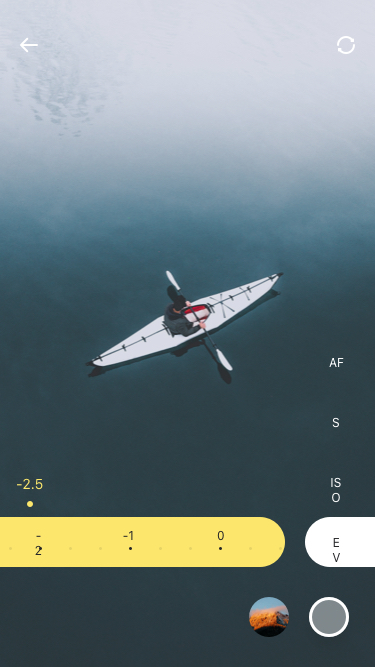
Text in this UI design:
-1
0
+1
-2
-2.5
ev
iso
s
af